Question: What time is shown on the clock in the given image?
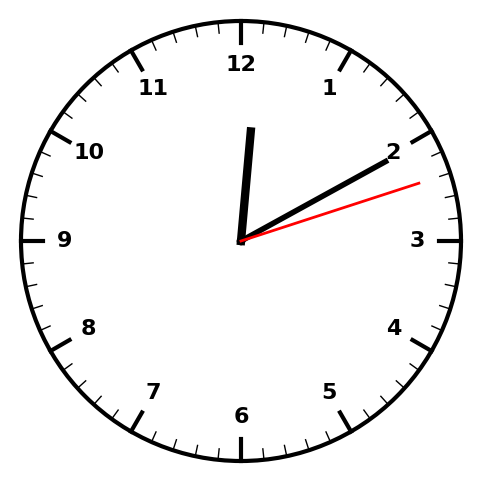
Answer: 12:10:12